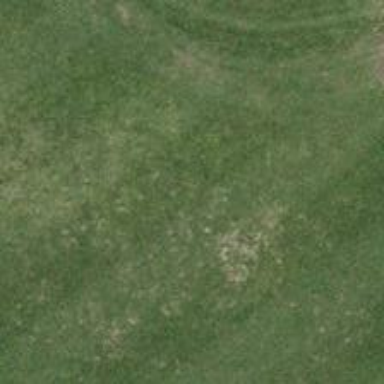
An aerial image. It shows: Golf hole.